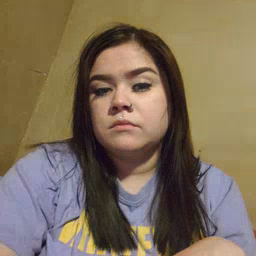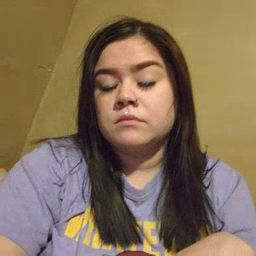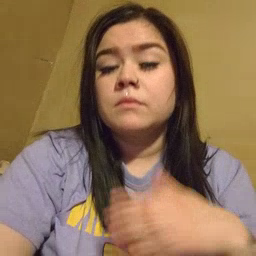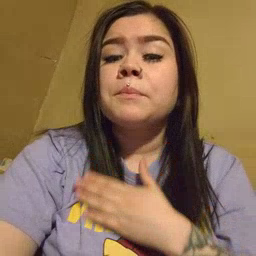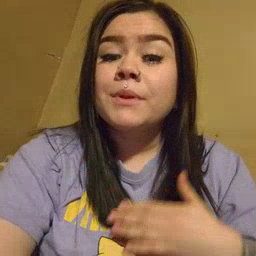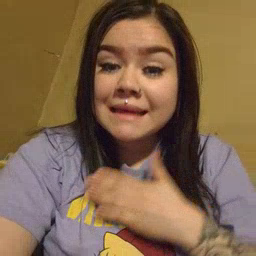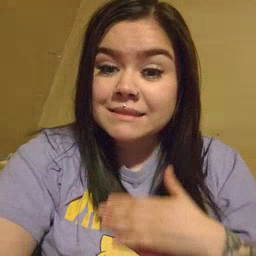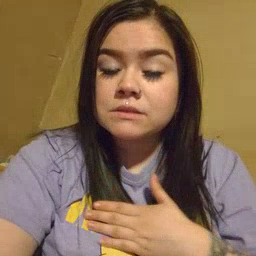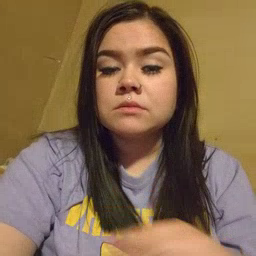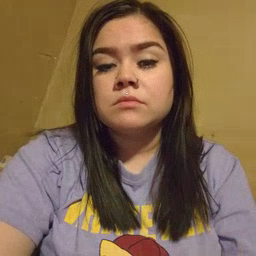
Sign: please